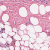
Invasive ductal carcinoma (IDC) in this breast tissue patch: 1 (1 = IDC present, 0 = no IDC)